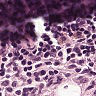
Metastatic tissue present: no